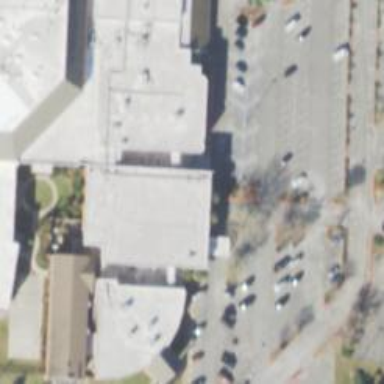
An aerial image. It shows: Parking space is available.